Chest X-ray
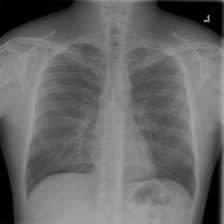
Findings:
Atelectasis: negative
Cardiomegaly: negative
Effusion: negative
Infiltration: positive
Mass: negative
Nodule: negative
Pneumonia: negative
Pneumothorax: negative
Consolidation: negative
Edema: negative
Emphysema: negative
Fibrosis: negative
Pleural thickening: negative
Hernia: negative